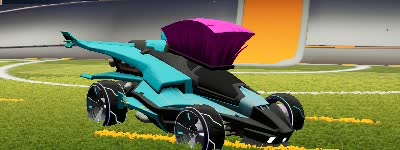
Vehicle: aftershock